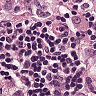
Metastatic tissue present: yes